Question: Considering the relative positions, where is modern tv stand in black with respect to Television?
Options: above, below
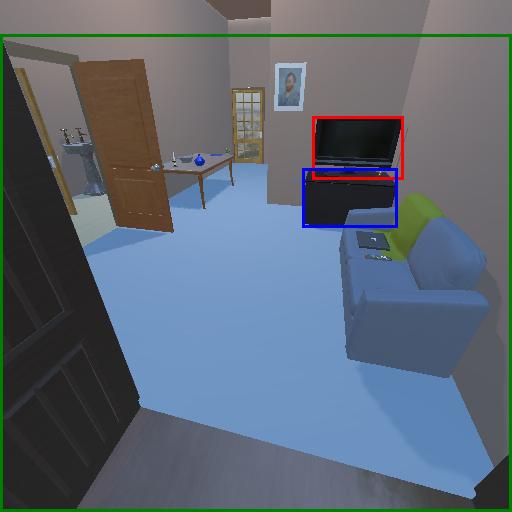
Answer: above